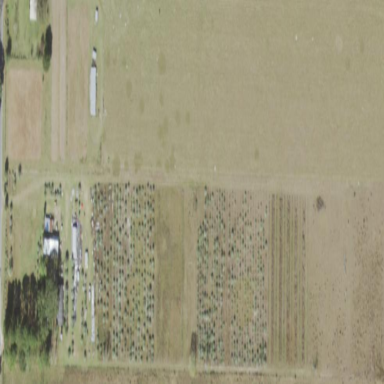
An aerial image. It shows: Plant nursery cultivating trees.